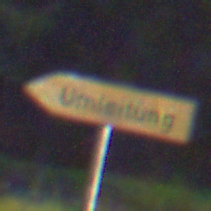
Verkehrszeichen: UmleitungswegweiserLinksweisend
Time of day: Night
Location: Outdoor (Suburban)
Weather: PartlyCloudy
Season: NotSpecified
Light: Artificial